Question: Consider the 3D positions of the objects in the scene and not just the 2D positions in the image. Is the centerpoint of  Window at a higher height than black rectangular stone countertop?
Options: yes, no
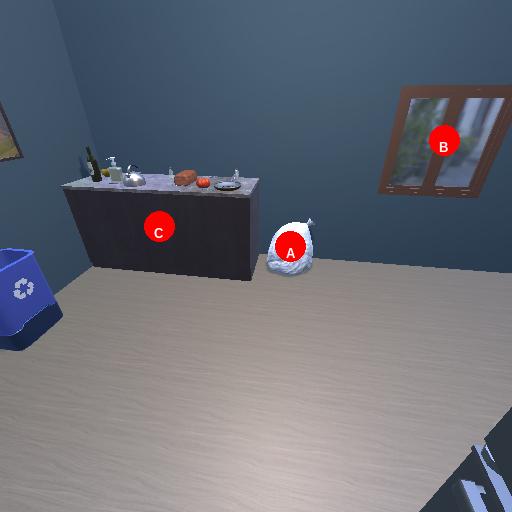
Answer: yes